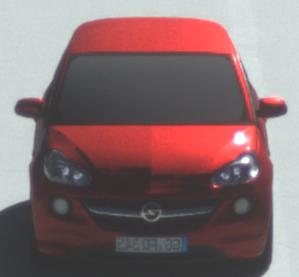
Make: Opel
Model: ADAM 1.2
Detailed model: ADAM
Model produced from: 2013/01
Model produced until: 2014/11
Doors: 3
Color: red
Road condition: dry road
Daytime: morning or afternoon
Contrast: high contrast